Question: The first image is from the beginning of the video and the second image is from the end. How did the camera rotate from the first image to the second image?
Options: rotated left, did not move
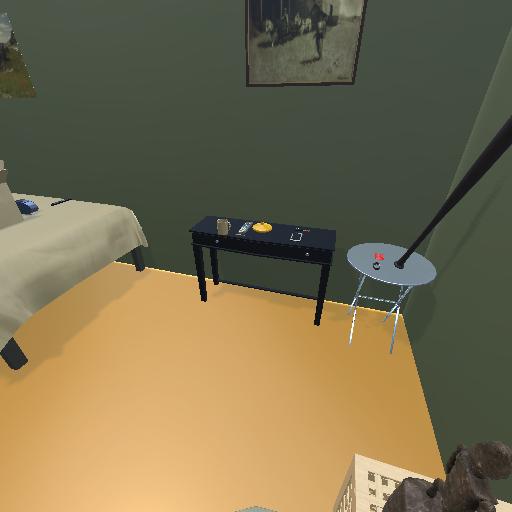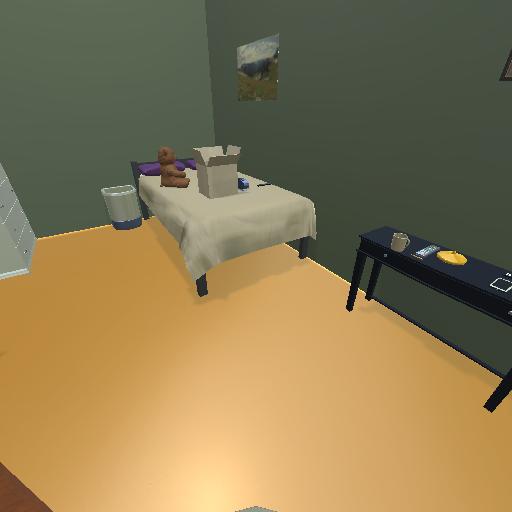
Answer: rotated left